Question: I have an Azure Devops Process which uses a Service Principle to deploy a Power BI report from a .pbix file and updates the data source to point at the production Azure SQL server.
The outcome is that the report and dataset are deployed and the connection is updated, however the CREDENTIALS are blank (Username and Password), so in order to make it usable, someone has to log on to Power BI service, open the Dataset and update the credentials, which means there is a manual step involved in our CI/CD process.
I need help with updating the source credentials for the new data source via code so that this manual process is not needed

Any suggestion will be of great help. Thank You.
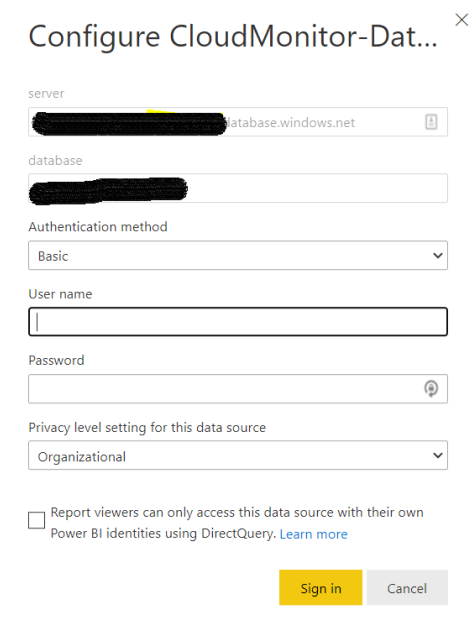
Answer: Here is a sample PowerShell script, using <URL>.
'''
<#
Patch the credentials of a published report/dataset, so it can be refreshed.
#>
# Fill these ###################################################
$tenantId = "xxxxxxxx-xxxx-xxxx-xxxx-xxxxxxxxxxxx" # Get from Azure AD -> Properties (https://portal.azure.com/#blade/Microsoft_AAD_IAM/ActiveDirectoryMenuBlade/Properties)
$applictionId = "xxxxxxxx-xxxx-xxxx-xxxx-xxxxxxxxxxxx" # Get Application (client) ID from Azure AD -> App registrations (https://portal.azure.com/#blade/Microsoft_AAD_IAM/ActiveDirectoryMenuBlade/RegisteredApps)
$applicationSecret = "xxxxxxxxxxxxxxxx" # Create it from application's "Certificates & secrets" section
$workspaceName = "xxxxxxxx"
$reportName = "xxxxxxxx" # Actually it is dataset name
$sqlUserName = "xxxxxxxx"
$sqlUserPassword = "xxxxxxxxxx"
################################################################
Import-Module MicrosoftPowerBIMgmt
$SecuredApplicationSecret = ConvertTo-SecureString -String $applicationSecret -AsPlainText -Force
$credential = New-Object System.Management.Automation.PSCredential($applictionId, $SecuredApplicationSecret)
$sp = Connect-PowerBIServiceAccount -ServicePrincipal -Tenant $tenantId -Credential $credential
$workspace = Get-PowerBIWorkspace -Name $workspaceName
$dataset = Get-PowerBIDataset -WorkspaceId $workspace.Id -Name $reportName
$workspaceId = $workspace.Id
$datasetId = $dataset.Id
$datasources = Get-PowerBIDatasource -WorkspaceId $workspaceId -DatasetId $datasetId
foreach($datasource in $datasources) {
$gatewayId = $datasource.gatewayId
$datasourceId = $datasource.datasourceId
$datasourePatchUrl = "gateways/$gatewayId/datasources/$datasourceId"
Write-Host "Patching credentials for $datasourceId"
# HTTP request body to patch datasource credentials
$userNameJson = "{""name"":""username"",""value"":""$sqlUserName""}"
$passwordJson = "{""name"":""password"",""value"":""$sqlUserPassword""}"
$patchBody = @{
"credentialDetails" = @{
"credentials" = "{""credentialData"":[ $userNameJson, $passwordJson ]}"
"credentialType" = "Basic"
"encryptedConnection" = "NotEncrypted"
"encryptionAlgorithm" = "None"
"privacyLevel" = "Organizational"
}
}
# Convert body contents to JSON
$patchBodyJson = ConvertTo-Json -InputObject $patchBody -Depth 6 -Compress
# Execute PATCH operation to set datasource credentials
Invoke-PowerBIRestMethod -Method Patch -Url $datasourePatchUrl -Body $patchBodyJson
}
#$datasetRefreshUrl = "groups/$workspaceId/datasets/$datasetId/refreshes"
#Write-Host "Refreshing..."
#Invoke-PowerBIRestMethod -Method Post -Url $datasetRefreshUrl
'''